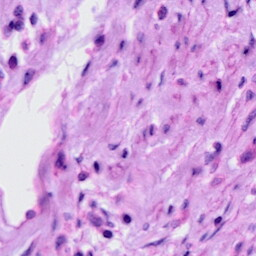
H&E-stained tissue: Cervix